Question: A long time ago I made this with font awesome:
For the life of me, I can't remember how I done it. I tried to replicate it using this:
'''
<span class="fa-stack fa-lg">
<i class="fa fa-square-o fa-stack-2x"></i>
<i class="fa fa fa-home fa-stack-1x"></i>
</span>
'''
I used this resource for the above code: <URL>
The problem with this is that the house is too big, and the background isn't the same as the one I made ages ago (think #fff). On the fontawesome website it appears to have a light background, but then when implementing it into my site (background of the site is #1F1F1F), it seems to take the same background as the site.
Does anyone know how I was able to do this previously and now I'm struggling?
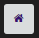
Answer: You're using the 'fa-lg' class. This makes it oversized. Remove this.
Use the 'fa-square' class (a solid rounded square, instead of outline like 'fa-square-o'), and use CSS to make it light (with 'color: lightgrey').
(In the below example, I also darkened the background to better show the light background of the square).
'''
body {
background-color: black;
}
.light {
color: lightgrey;
}
'''
'''
<link rel="stylesheet" href="https://maxcdn.bootstrapcdn.com/font-awesome/4.6.0/css/font-awesome.min.css">
<span class="fa-stack">
<i class="fa fa-square fa-stack-2x light"></i>
<i class="fa fa fa-home fa-stack-1x"></i>
</span>
'''